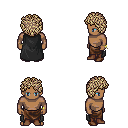
a pixel art fantasy rpg character, male body template, human, dark skin, black cape, robe skirt, white blonde curly afro hairstyle, bracelets, brown shoes, four views (front, back, left, right), 2x2 character sprite sheet, small pixel art, hard edges, no anti-aliasing